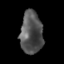
Tissue: skin
Cell type: Epithelial cells
Senescence score: 0.285
Nuclear area (px): 925
Mean DAPI intensity: 84.016